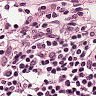
Metastatic tissue present: no